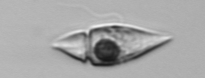
Label: Amphidinium